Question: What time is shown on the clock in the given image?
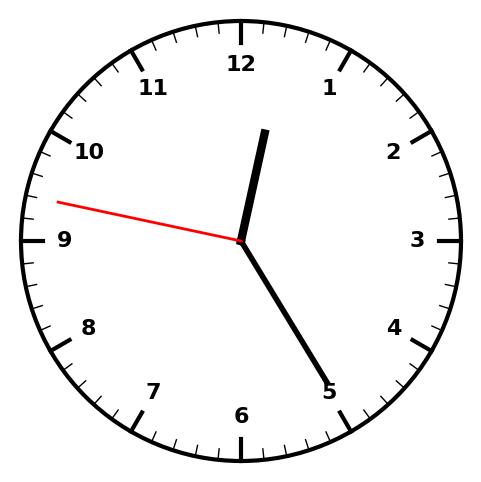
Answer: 12:24:47